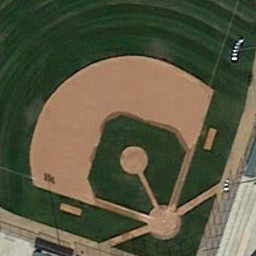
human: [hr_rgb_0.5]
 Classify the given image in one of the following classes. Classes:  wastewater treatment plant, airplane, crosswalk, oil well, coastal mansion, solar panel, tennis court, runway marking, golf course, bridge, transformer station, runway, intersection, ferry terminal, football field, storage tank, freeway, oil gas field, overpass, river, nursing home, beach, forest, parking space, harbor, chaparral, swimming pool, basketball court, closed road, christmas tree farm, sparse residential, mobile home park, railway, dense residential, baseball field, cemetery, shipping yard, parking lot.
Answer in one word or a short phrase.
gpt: baseball field